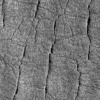
Atmospheric dust classification: not_dusty